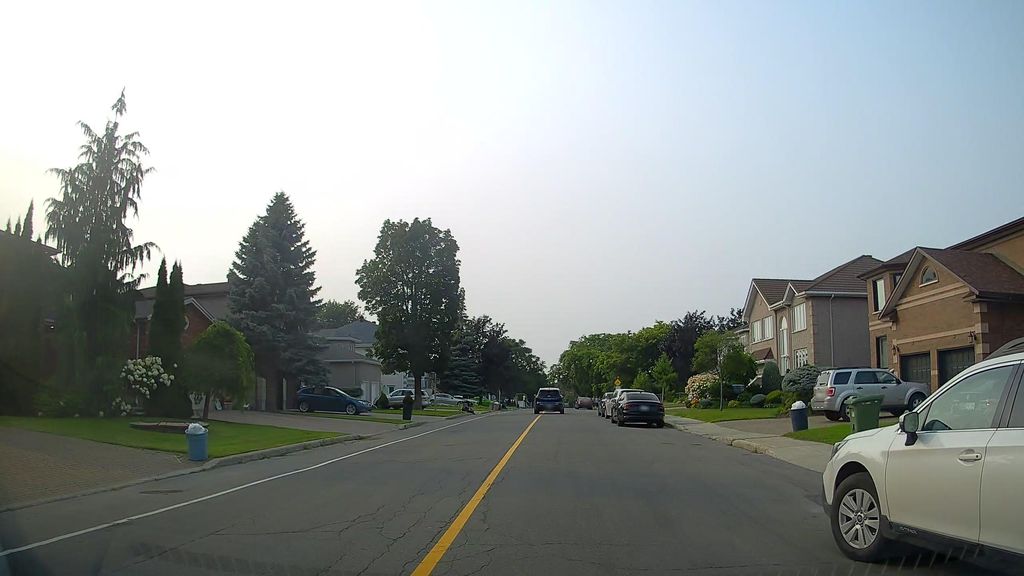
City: montreal